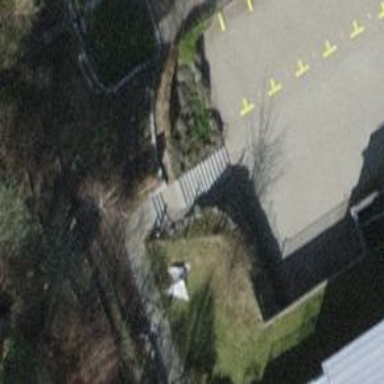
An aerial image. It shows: Set of steps on the road.